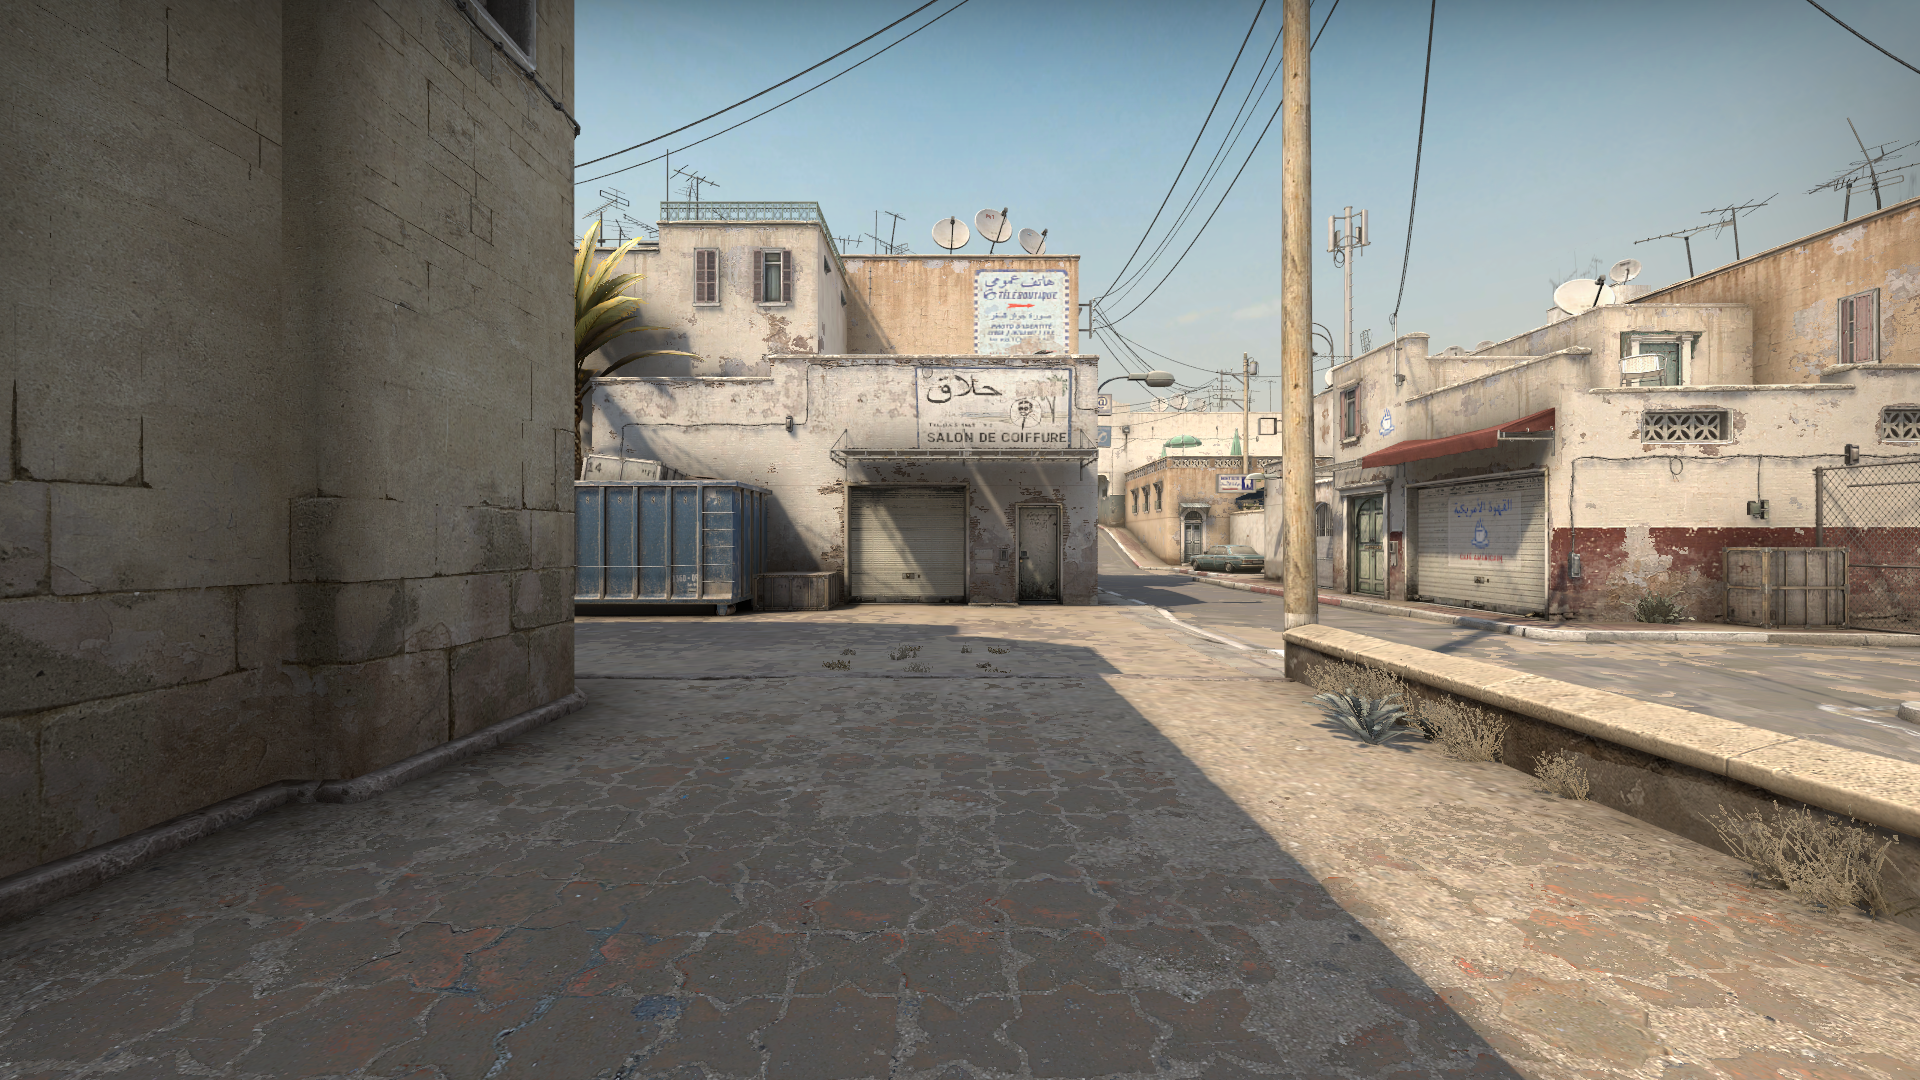
Map: de_dust2